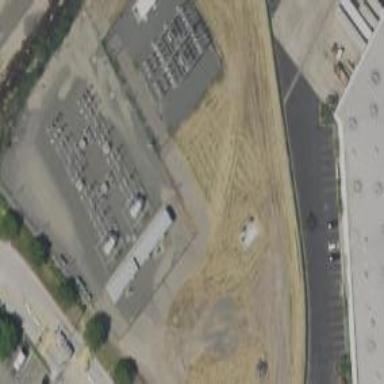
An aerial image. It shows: Outdoor distribution level power substation.